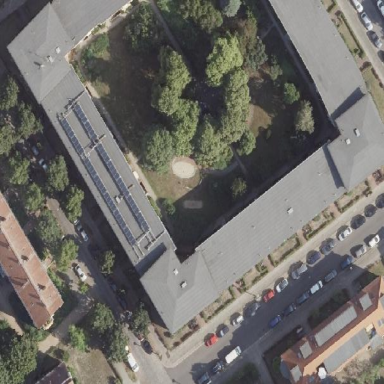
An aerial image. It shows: Skillion roof apartments building.